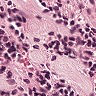
Metastatic tissue present: no